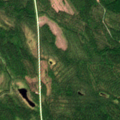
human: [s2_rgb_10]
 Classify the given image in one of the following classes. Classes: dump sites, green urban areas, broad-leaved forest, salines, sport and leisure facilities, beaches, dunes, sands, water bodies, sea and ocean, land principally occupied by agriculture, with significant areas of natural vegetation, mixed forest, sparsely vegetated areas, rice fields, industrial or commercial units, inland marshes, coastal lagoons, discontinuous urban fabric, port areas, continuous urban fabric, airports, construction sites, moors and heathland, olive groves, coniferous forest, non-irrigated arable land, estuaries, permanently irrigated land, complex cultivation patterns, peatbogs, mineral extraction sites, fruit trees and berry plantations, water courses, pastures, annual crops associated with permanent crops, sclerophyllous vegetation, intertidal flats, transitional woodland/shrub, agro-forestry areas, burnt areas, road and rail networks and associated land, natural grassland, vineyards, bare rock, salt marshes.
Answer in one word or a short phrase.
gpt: coniferous forest, mixed forest